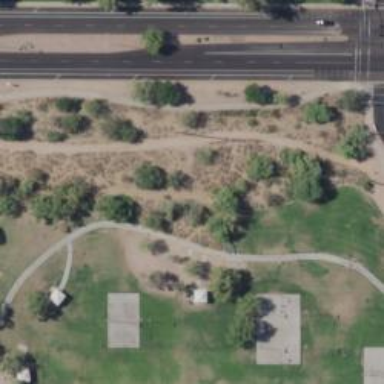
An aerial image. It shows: Disc golf tee area.